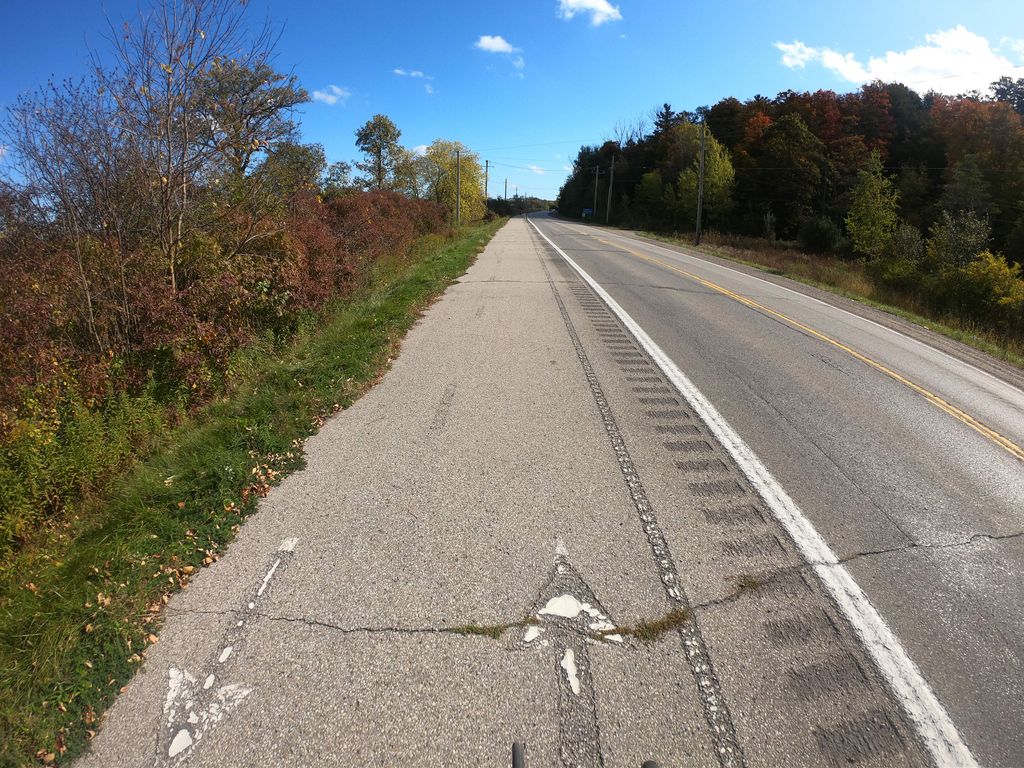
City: kitchener-waterloo